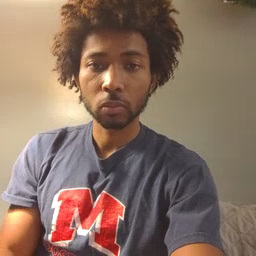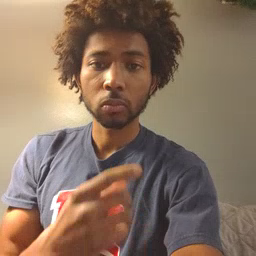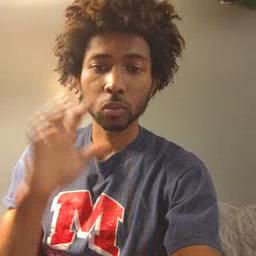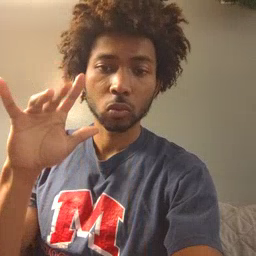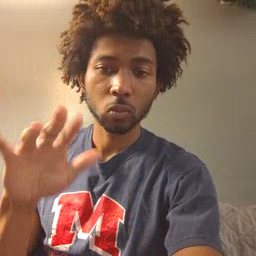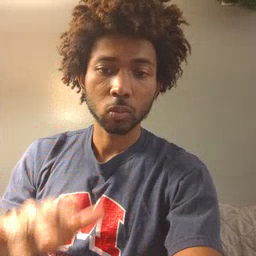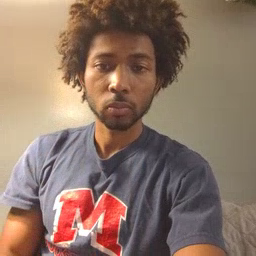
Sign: snow